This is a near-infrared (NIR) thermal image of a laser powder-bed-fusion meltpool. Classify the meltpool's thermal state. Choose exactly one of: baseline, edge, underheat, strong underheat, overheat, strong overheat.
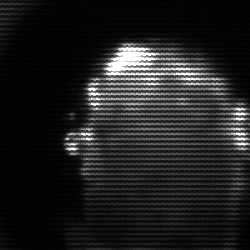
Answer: baseline